Field crop: maize
Growth stage: 1
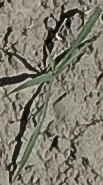
Species: sorghum